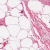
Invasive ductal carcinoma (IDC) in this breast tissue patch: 0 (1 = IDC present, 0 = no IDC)